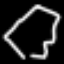
Label: octagon